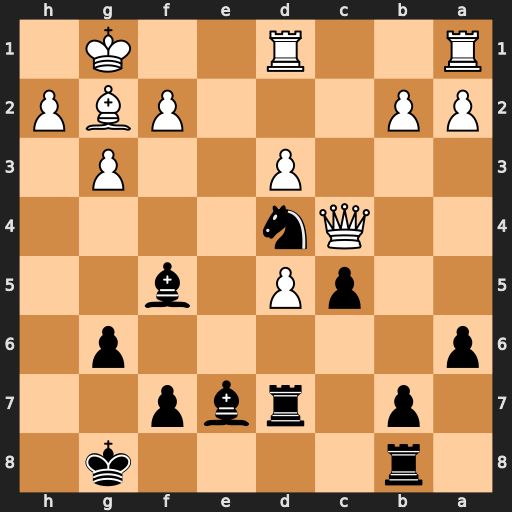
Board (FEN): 1r4k1/1p1rbp2/p5p1/2pP1b2/2Qn4/3P2P1/PP3PBP/R2R2K1
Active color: b
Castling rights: -
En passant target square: -
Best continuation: b5 Qxd4 cxd4